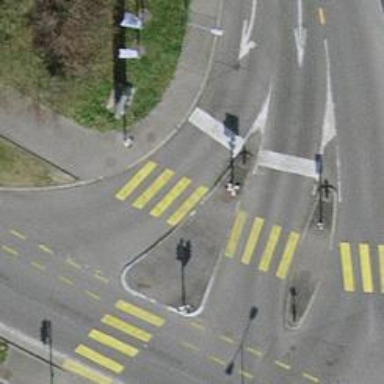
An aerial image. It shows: Road with traffic signals.